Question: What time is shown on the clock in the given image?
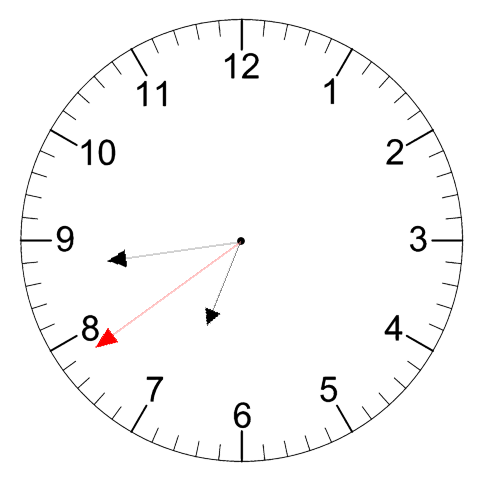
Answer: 06:43:39